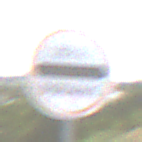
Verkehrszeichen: Zollstelle
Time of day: MorningAfternoon
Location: Outdoor (Suburban)
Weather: PartlyCloudy
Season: NotSpecified
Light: Natural